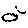
Label: cloud